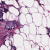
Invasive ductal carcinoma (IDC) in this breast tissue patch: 1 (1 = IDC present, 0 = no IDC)